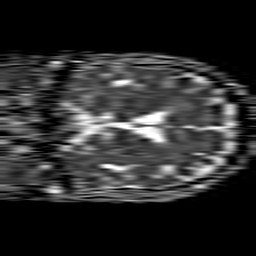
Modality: ADC
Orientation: coronal
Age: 63
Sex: female
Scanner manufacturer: philips
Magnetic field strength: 1.5 T
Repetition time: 4.6 s
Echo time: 0.08631 s